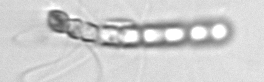
Label: Chaetoceros